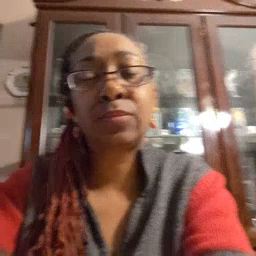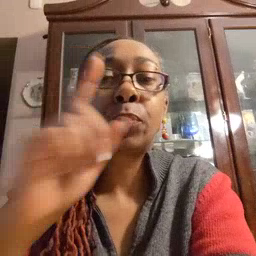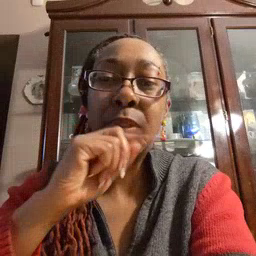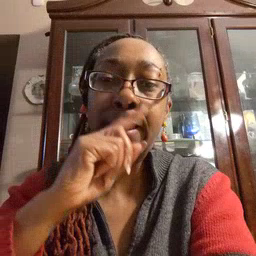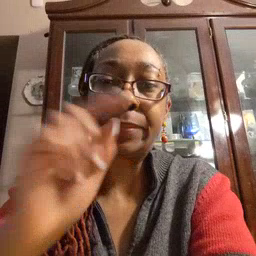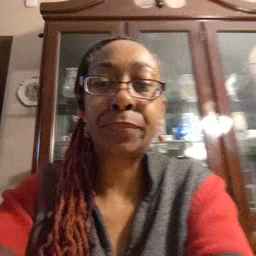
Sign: pretend